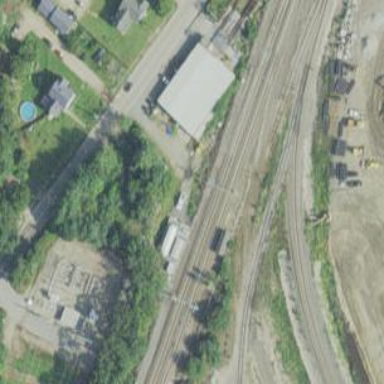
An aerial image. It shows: Railway junction.